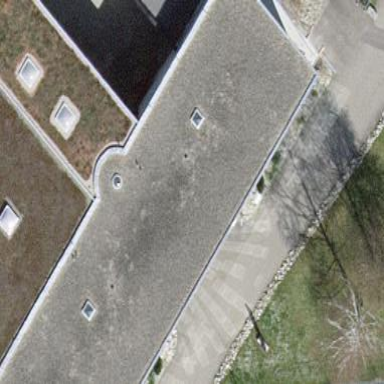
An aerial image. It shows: School building.